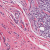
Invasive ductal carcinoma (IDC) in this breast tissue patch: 1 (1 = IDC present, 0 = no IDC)